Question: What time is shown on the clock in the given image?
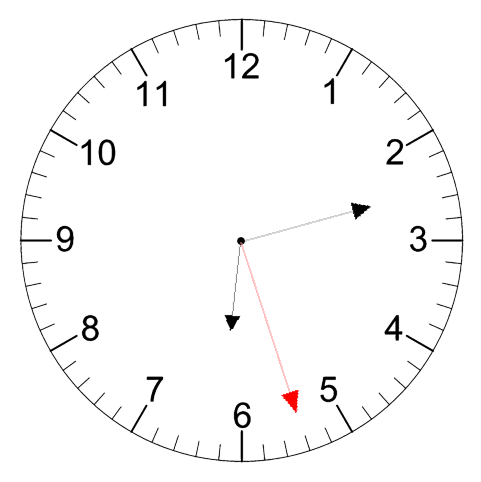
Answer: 06:12:27